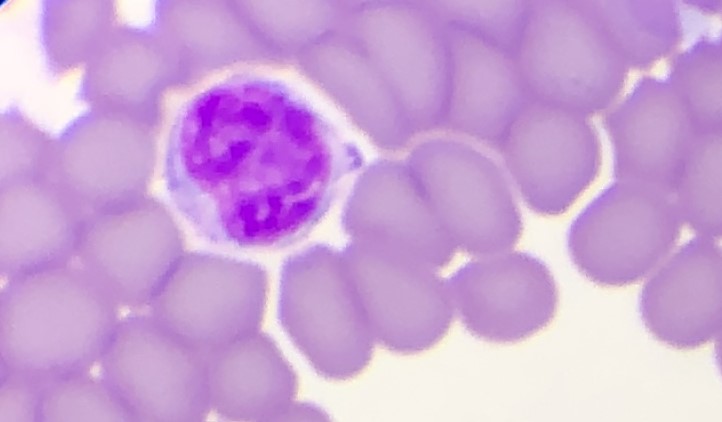
White blood cell type: Lymphocyte